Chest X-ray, PA view. Patient: 49 years old, sex F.
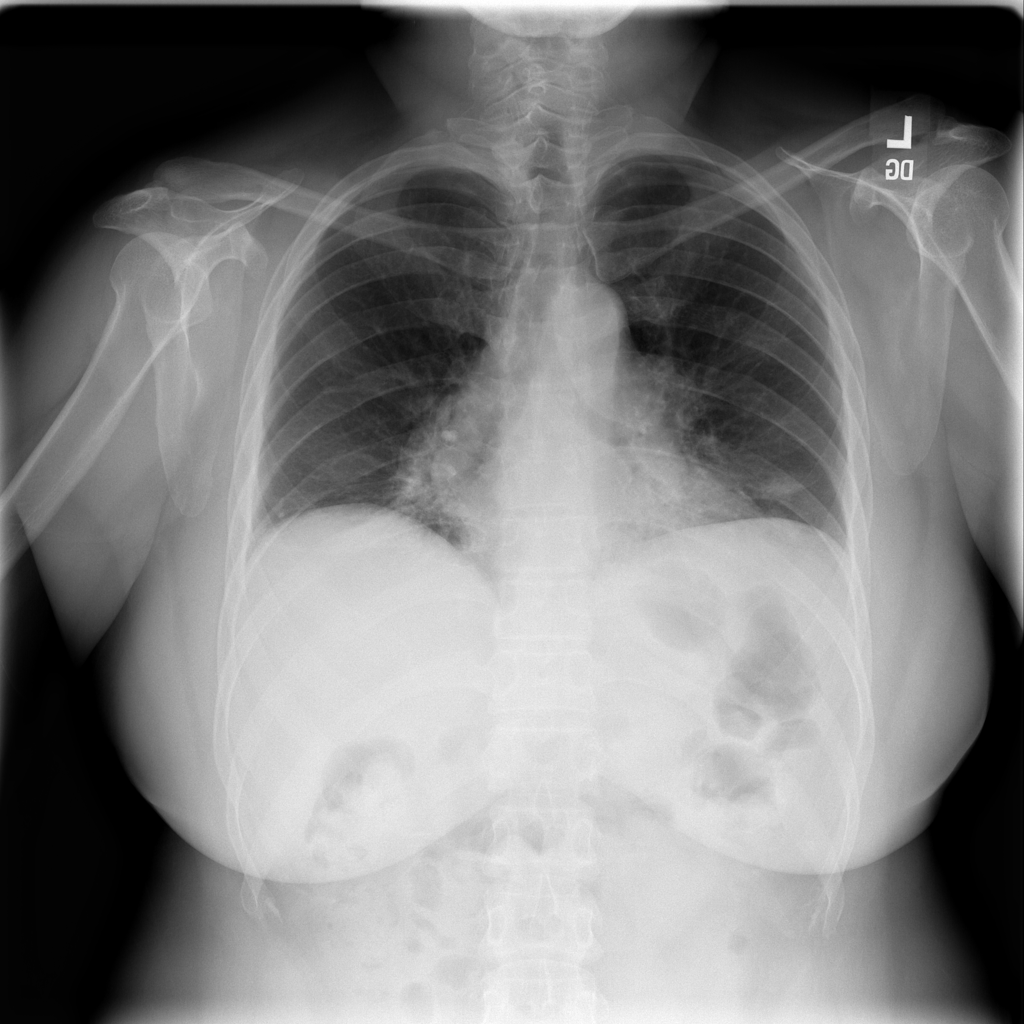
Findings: Consolidation, Fibrosis